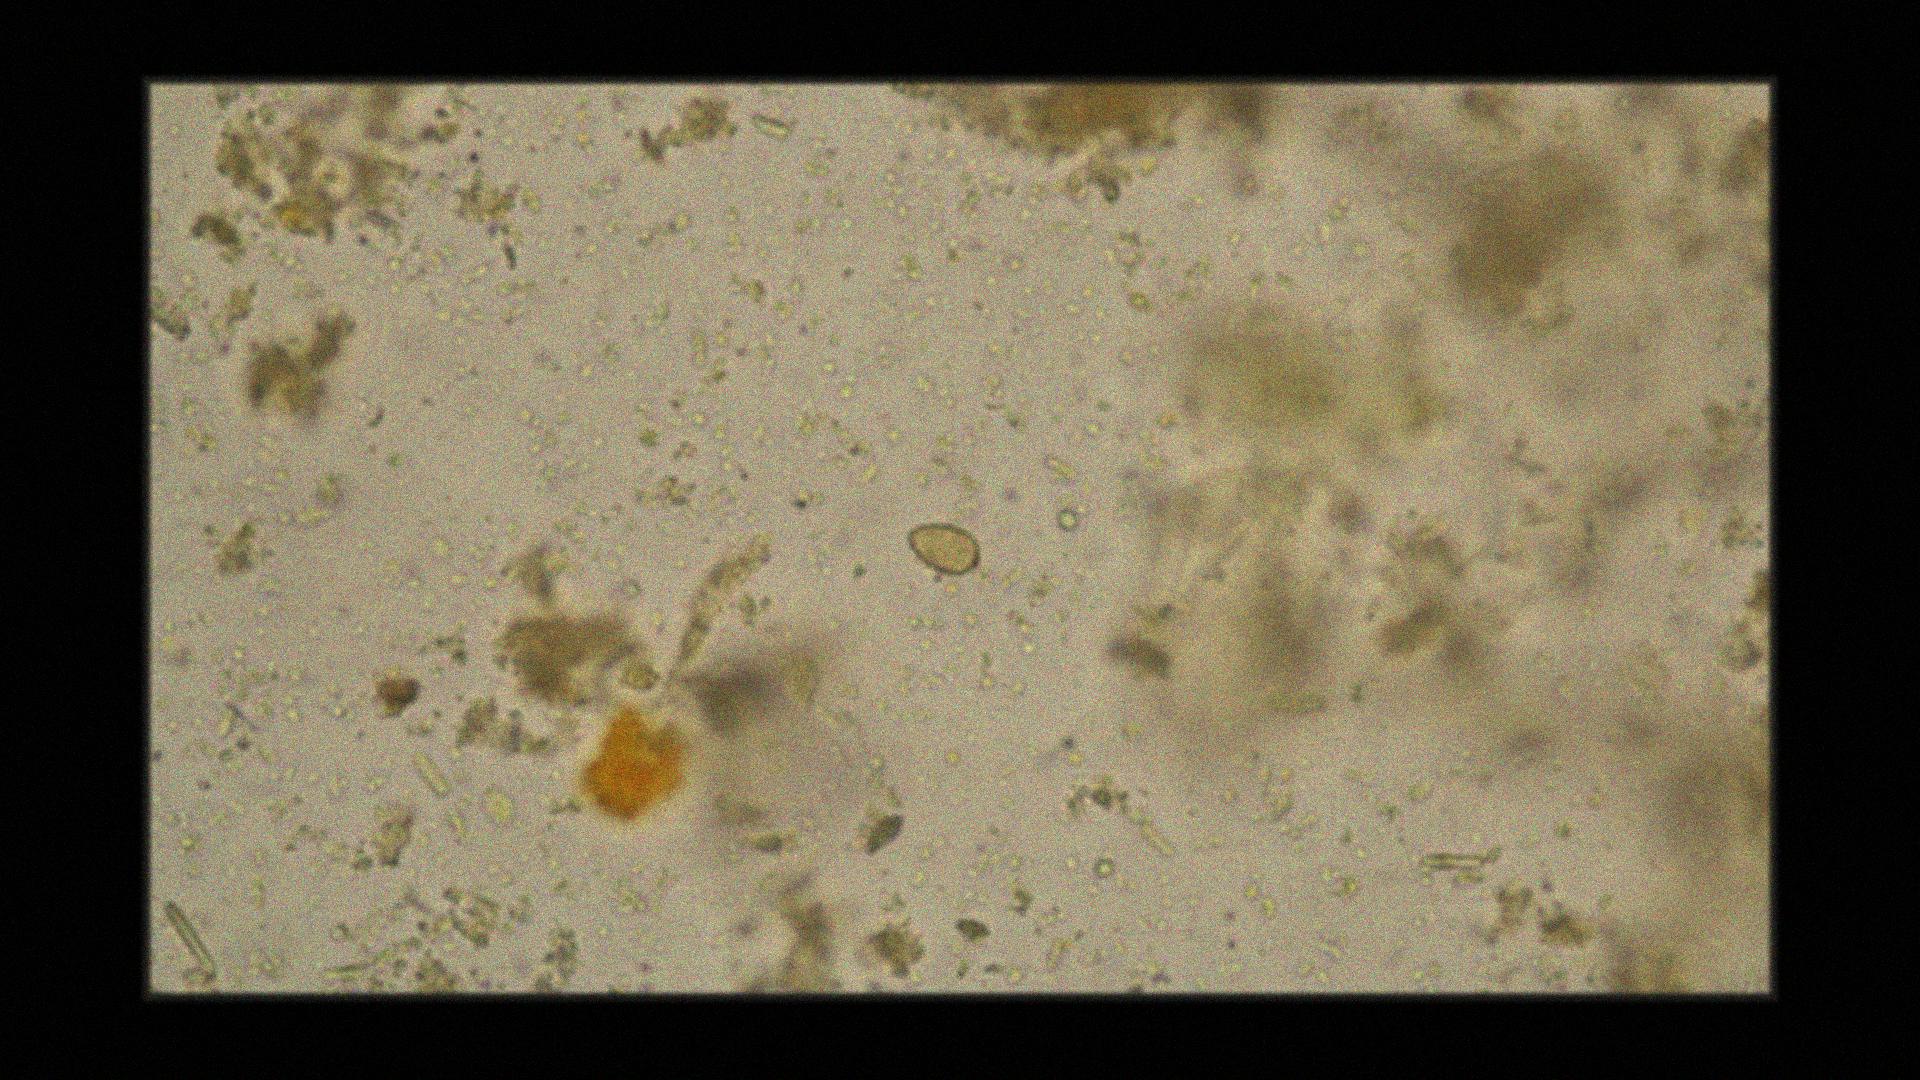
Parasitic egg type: Opisthorchis viverrine